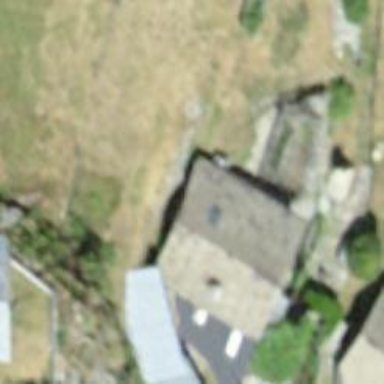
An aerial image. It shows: Simple house.